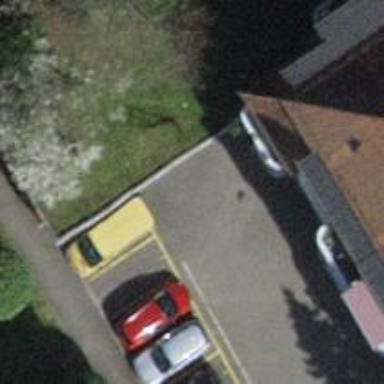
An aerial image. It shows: Turning circle on the road.